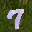
Label: 7